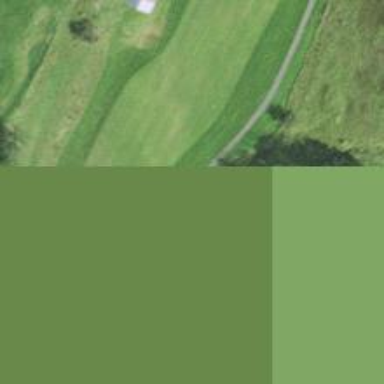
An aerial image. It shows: Pathway for golfing.